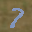
Label: 7